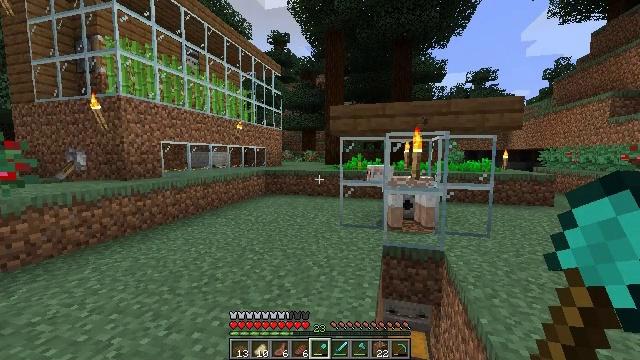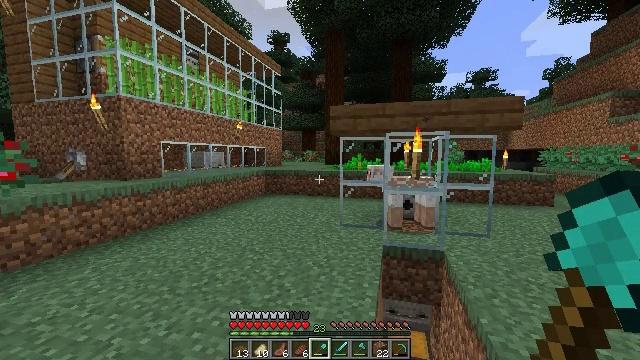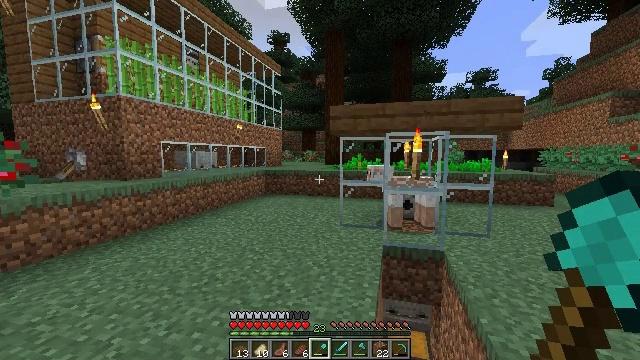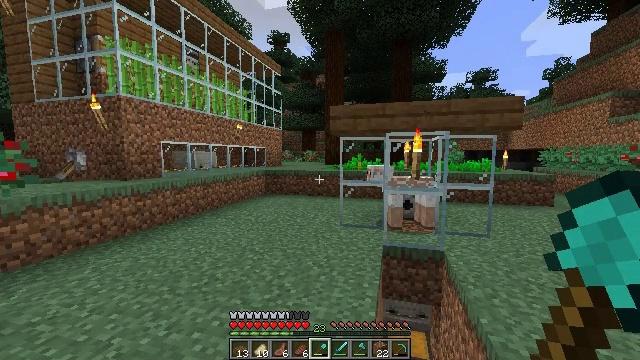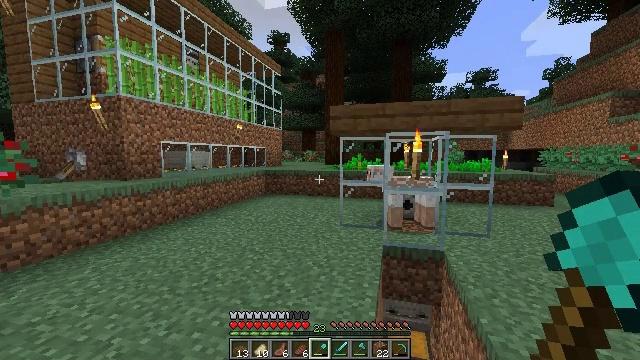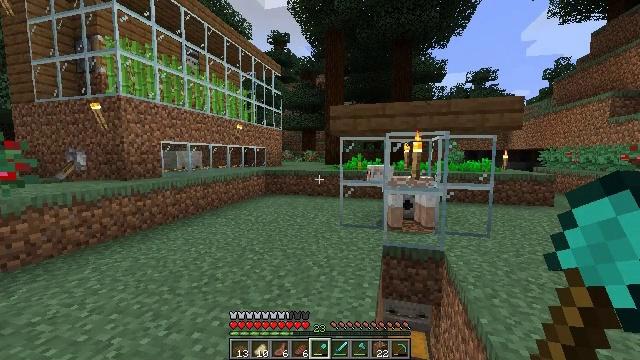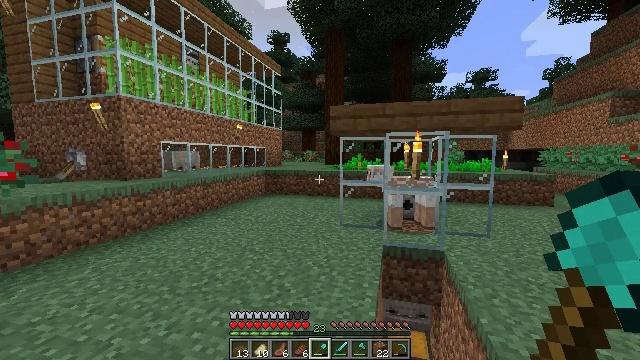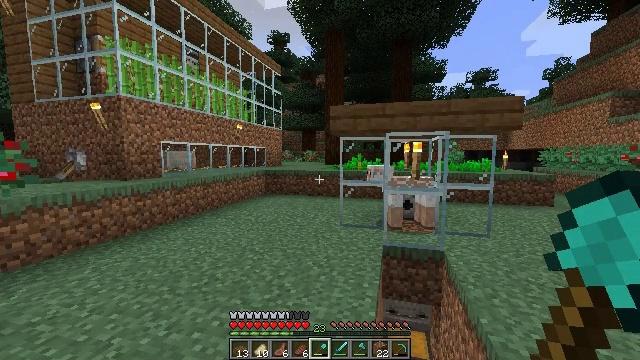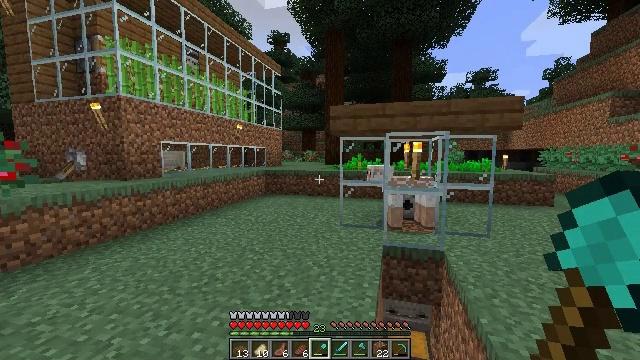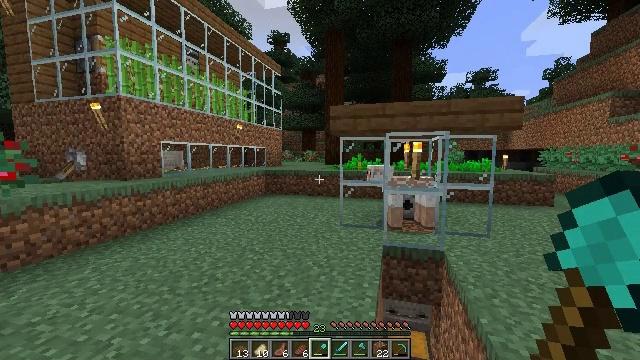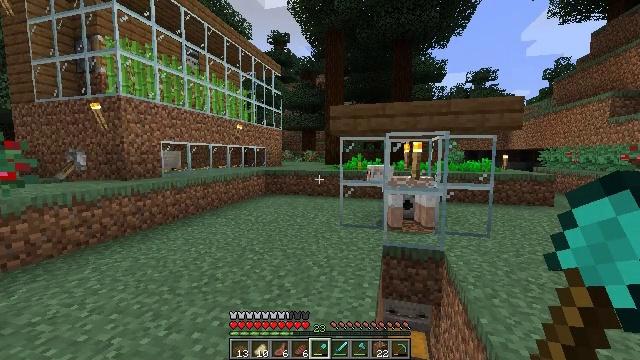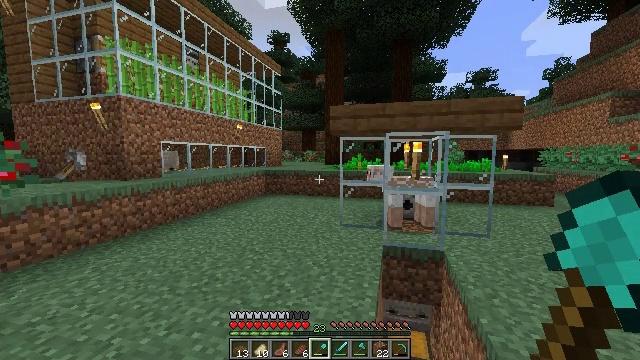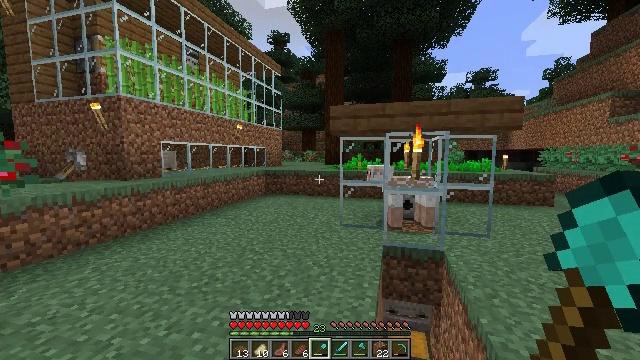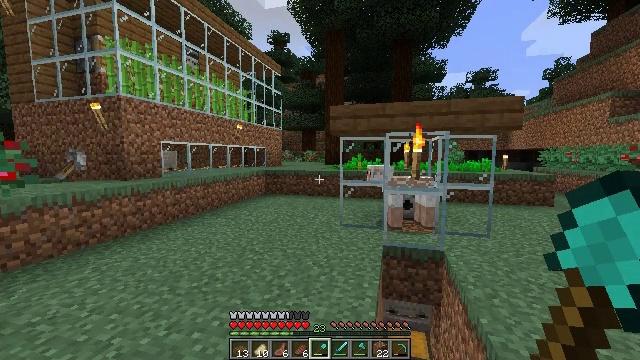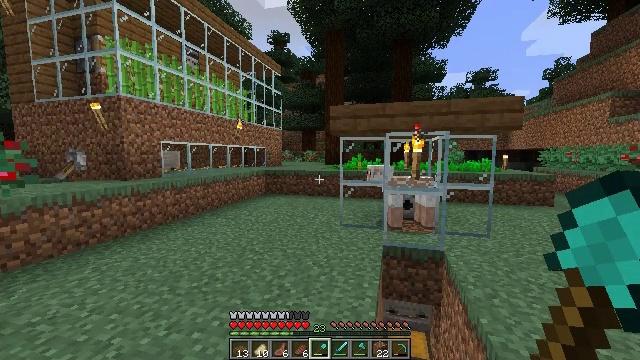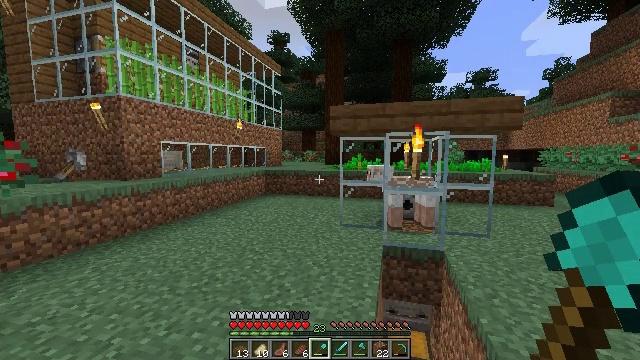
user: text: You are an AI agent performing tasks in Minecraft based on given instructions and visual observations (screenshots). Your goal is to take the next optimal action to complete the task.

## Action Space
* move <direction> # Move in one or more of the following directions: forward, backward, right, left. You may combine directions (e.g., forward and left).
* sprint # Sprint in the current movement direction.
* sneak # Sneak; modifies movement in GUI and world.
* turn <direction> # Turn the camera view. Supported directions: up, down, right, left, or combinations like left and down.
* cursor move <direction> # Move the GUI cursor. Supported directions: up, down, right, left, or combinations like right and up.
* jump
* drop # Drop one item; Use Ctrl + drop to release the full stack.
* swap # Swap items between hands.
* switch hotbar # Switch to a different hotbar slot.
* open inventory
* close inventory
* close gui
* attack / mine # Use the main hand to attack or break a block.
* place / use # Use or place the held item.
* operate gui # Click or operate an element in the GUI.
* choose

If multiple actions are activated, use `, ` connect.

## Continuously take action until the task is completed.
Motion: motion action
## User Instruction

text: Hunt a cow.
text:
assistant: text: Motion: no_op
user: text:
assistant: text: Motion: no_op
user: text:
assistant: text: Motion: no_op
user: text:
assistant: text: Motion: no_op
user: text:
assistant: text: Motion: no_op
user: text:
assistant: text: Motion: no_op
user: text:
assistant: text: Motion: no_op
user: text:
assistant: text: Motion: no_op
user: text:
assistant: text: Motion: no_op
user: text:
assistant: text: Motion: no_op
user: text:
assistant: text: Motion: no_op
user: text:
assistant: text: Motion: no_op
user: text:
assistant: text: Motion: no_op
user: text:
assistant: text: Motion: no_op
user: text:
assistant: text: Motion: no_op
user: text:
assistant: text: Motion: no_op
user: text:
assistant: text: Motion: no_op
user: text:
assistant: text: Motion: no_op
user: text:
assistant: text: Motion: no_op
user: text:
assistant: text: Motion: no_op
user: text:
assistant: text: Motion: no_op
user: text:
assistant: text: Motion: no_op
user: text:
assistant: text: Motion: no_op
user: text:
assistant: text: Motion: no_op
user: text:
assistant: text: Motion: no_op
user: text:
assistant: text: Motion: no_op
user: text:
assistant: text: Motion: no_op
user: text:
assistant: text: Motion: no_op
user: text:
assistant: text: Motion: no_op
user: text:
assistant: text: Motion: no_op